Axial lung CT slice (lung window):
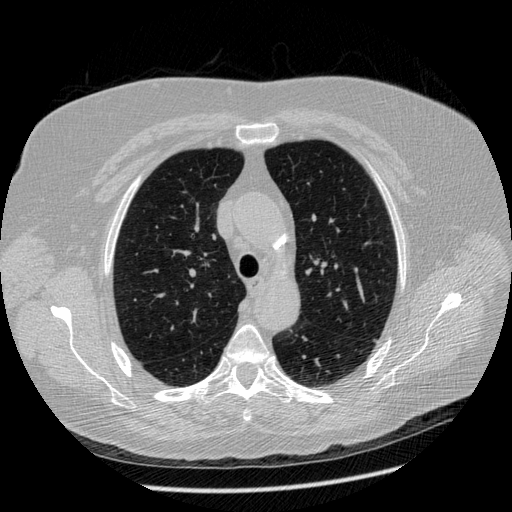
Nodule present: no